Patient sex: M
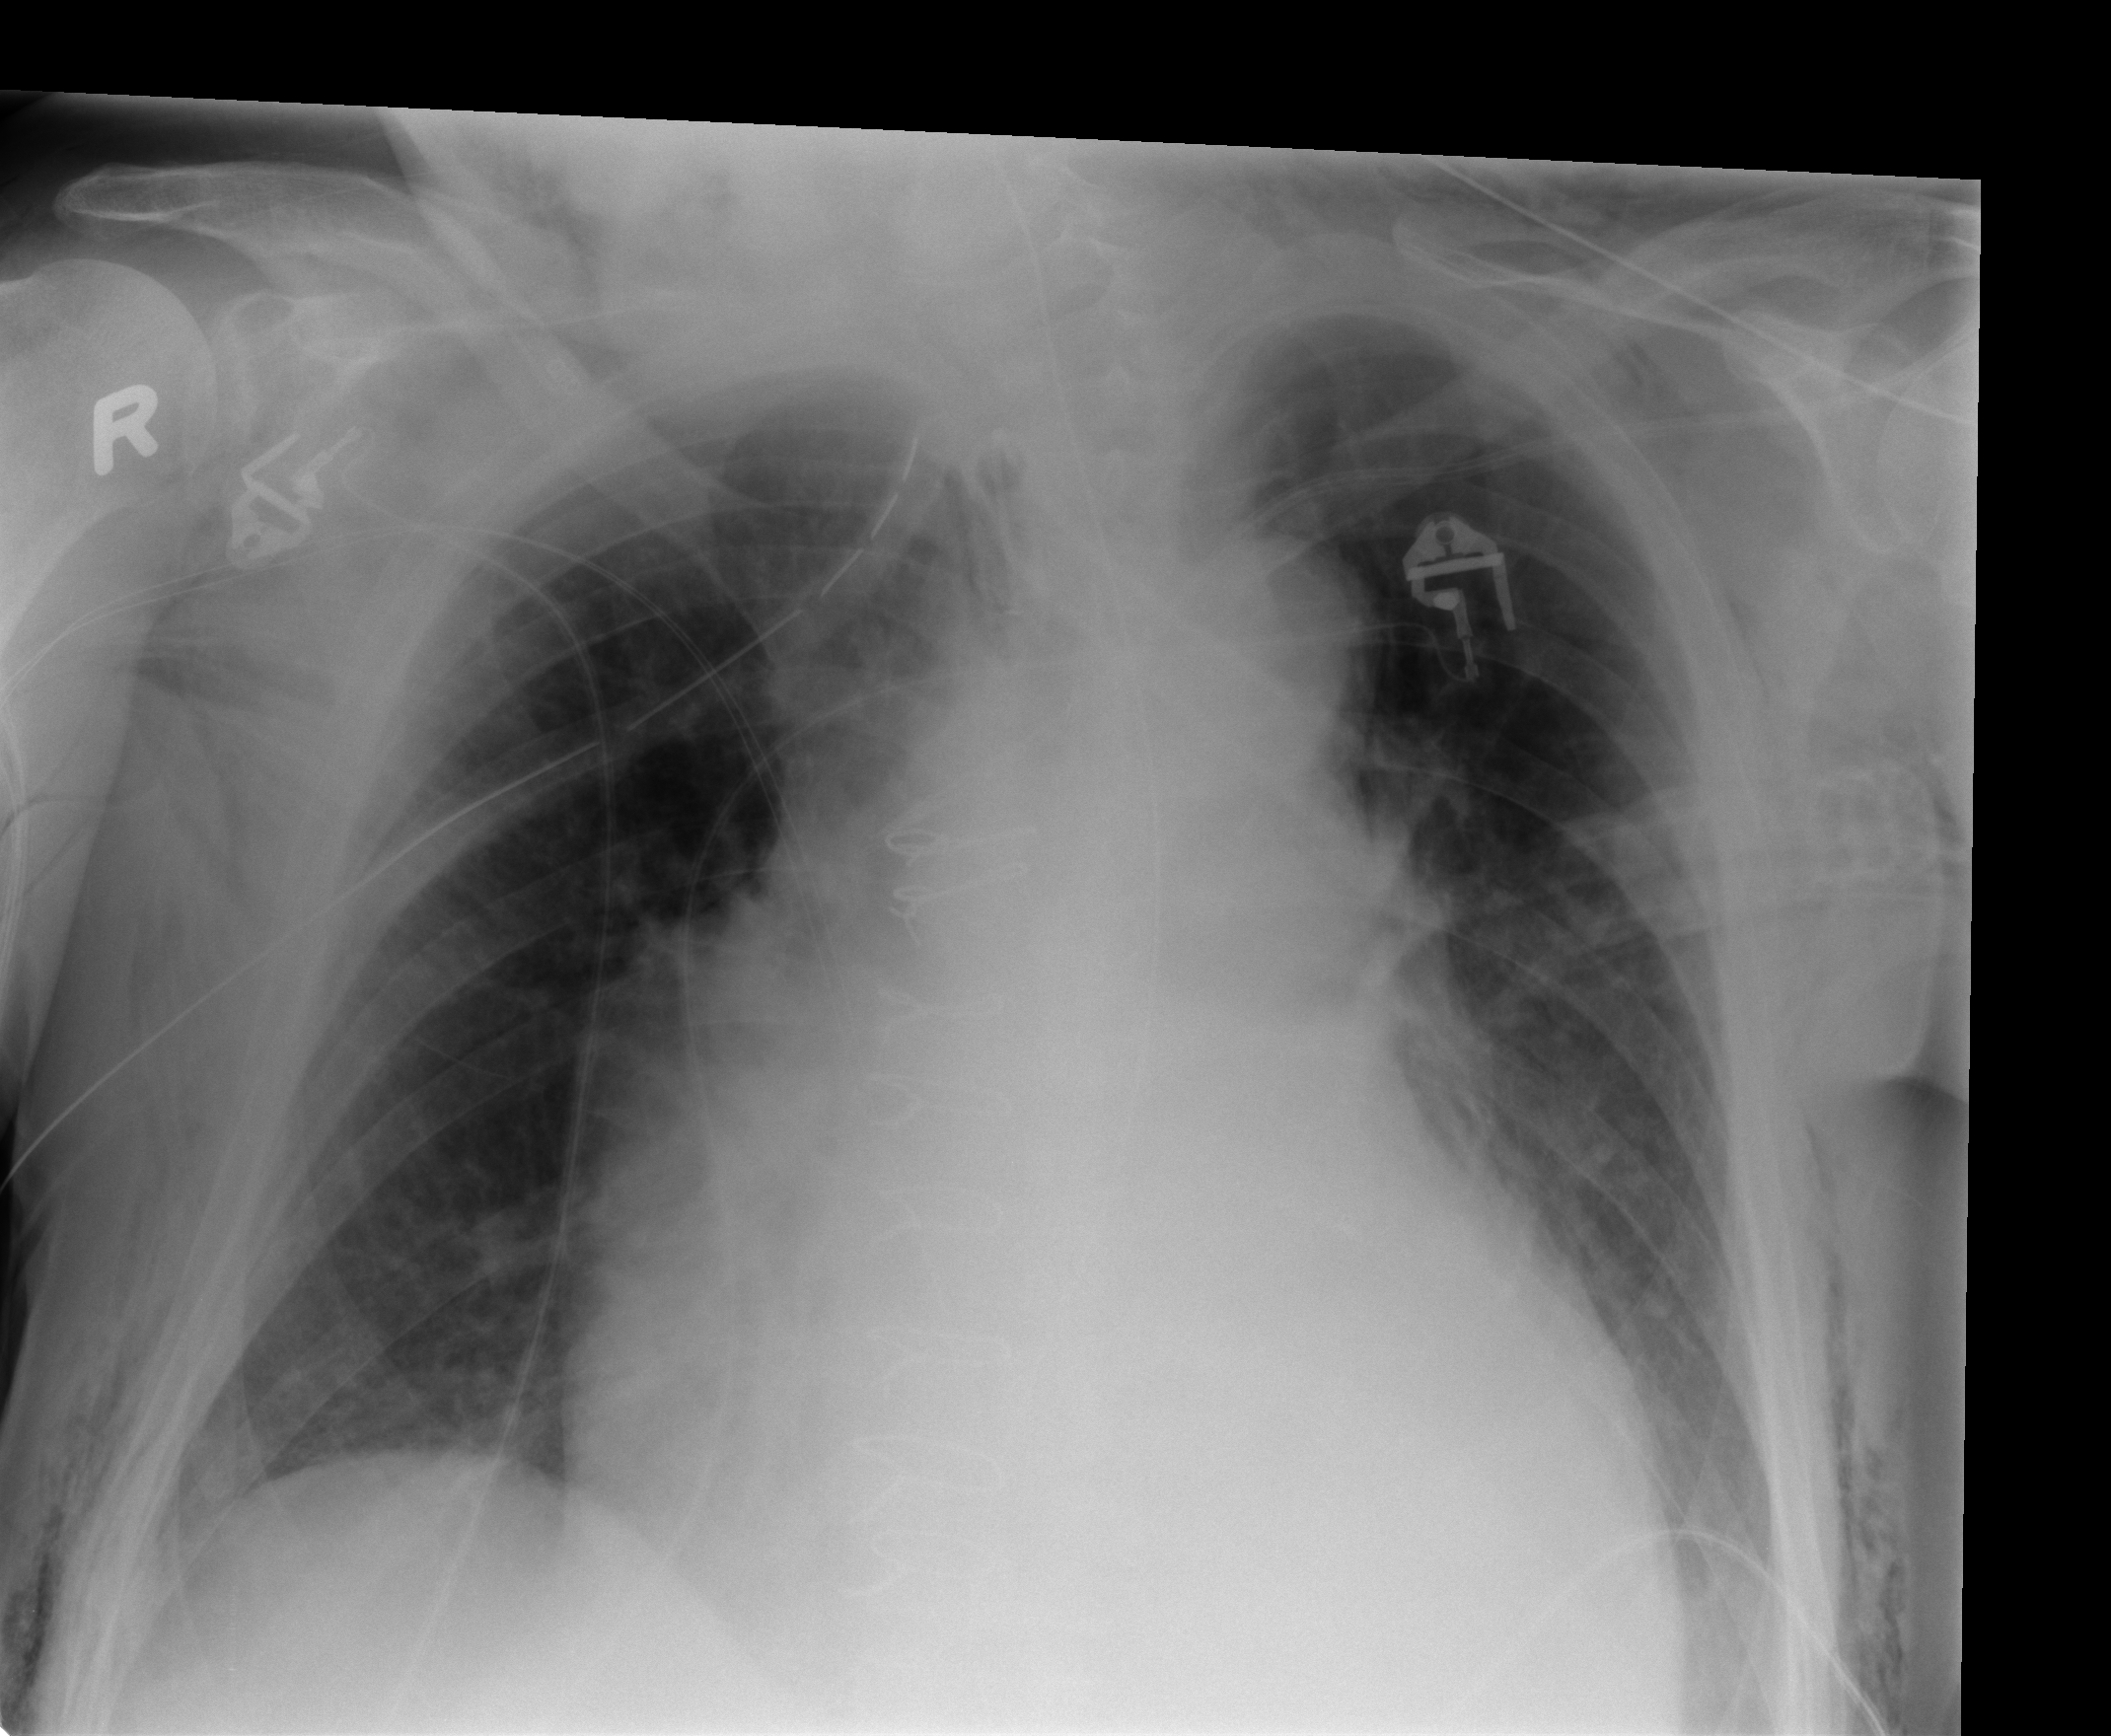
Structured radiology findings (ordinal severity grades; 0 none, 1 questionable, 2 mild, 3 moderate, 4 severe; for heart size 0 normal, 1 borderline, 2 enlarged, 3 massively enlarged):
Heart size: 3
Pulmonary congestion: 1
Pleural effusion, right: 0
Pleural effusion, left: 1
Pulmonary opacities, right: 0
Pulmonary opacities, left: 0
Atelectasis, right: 1
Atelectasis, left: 1